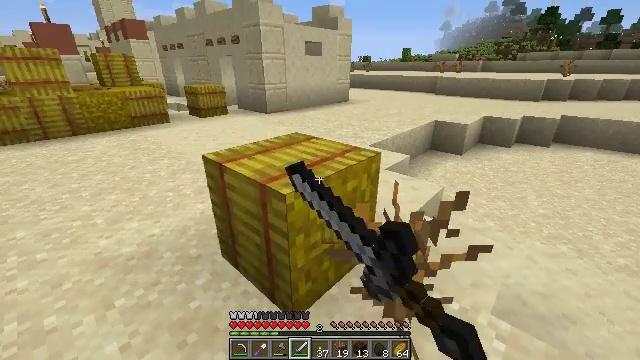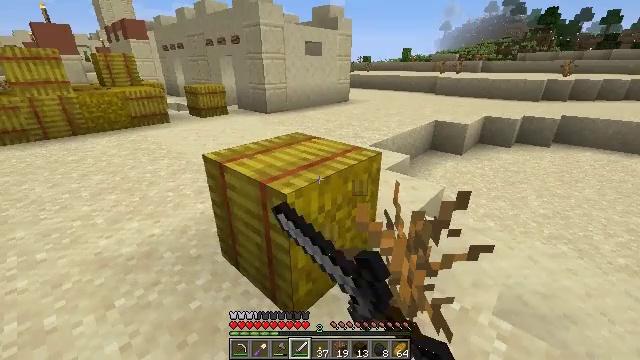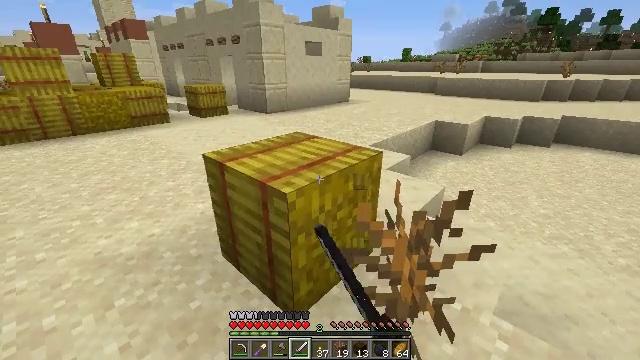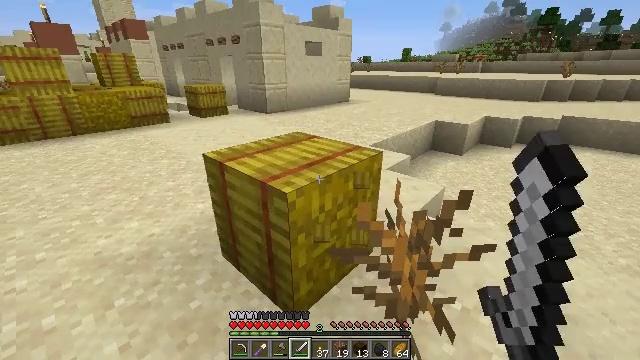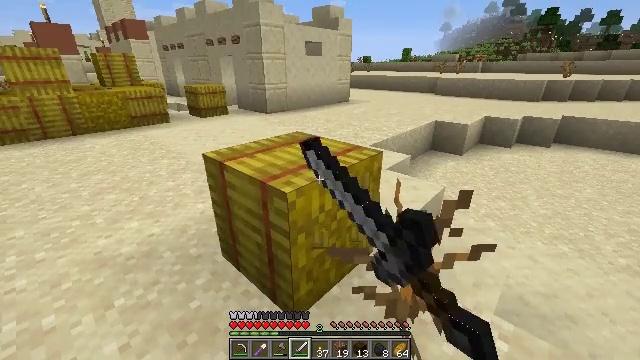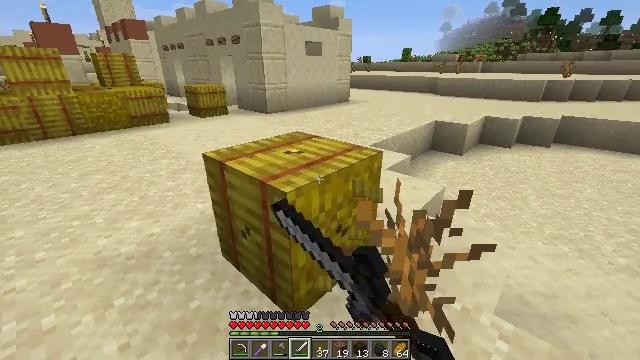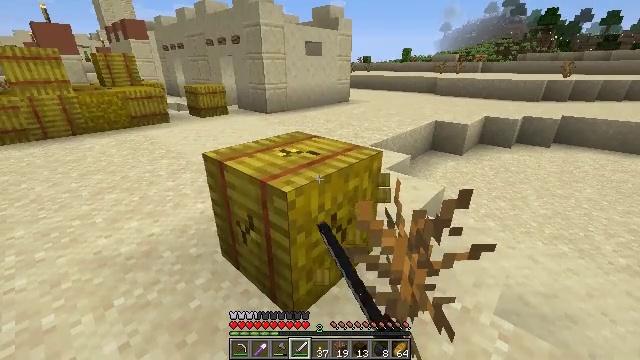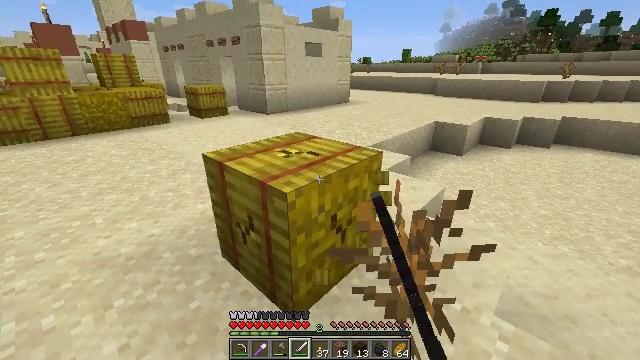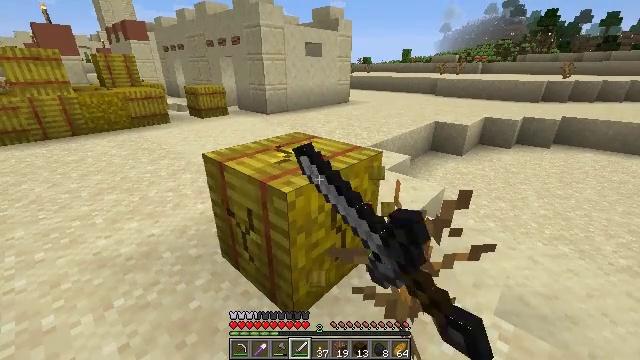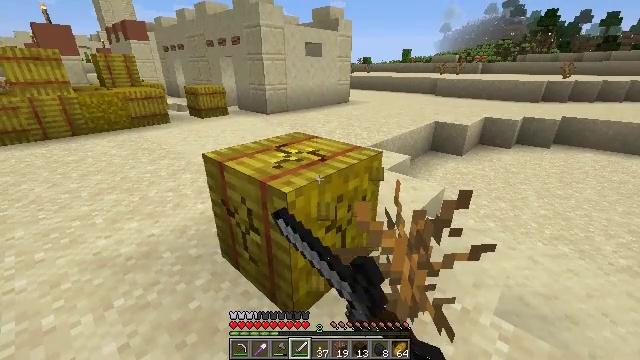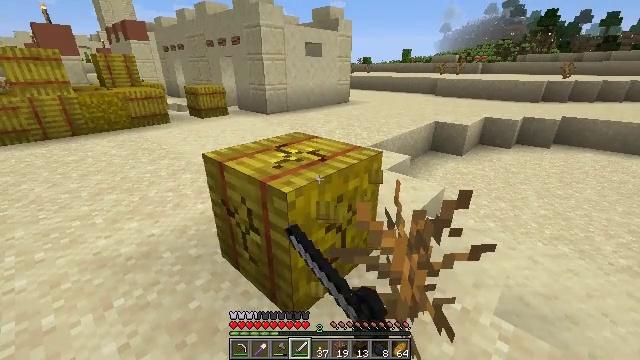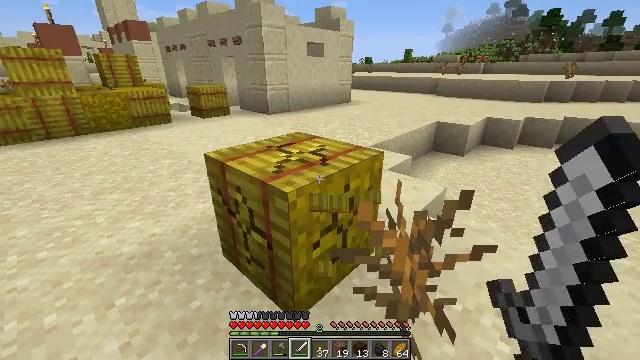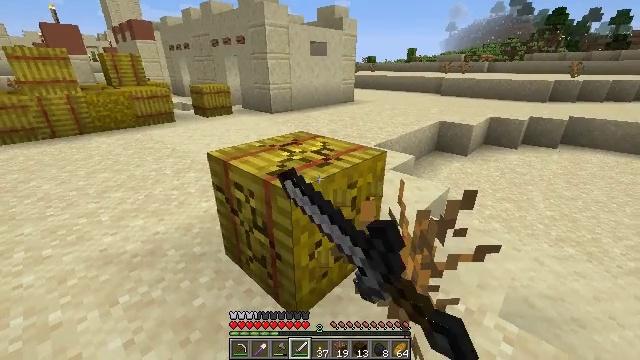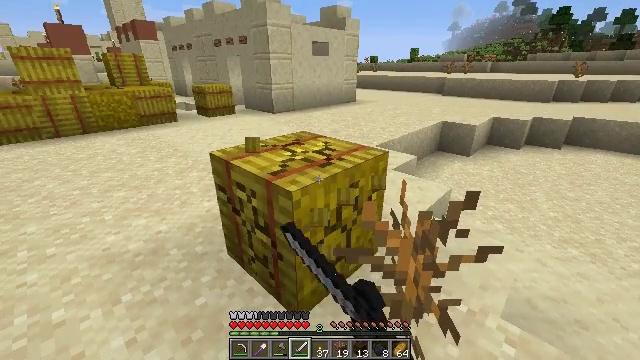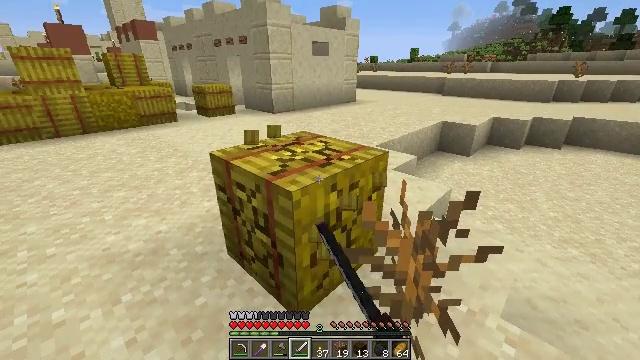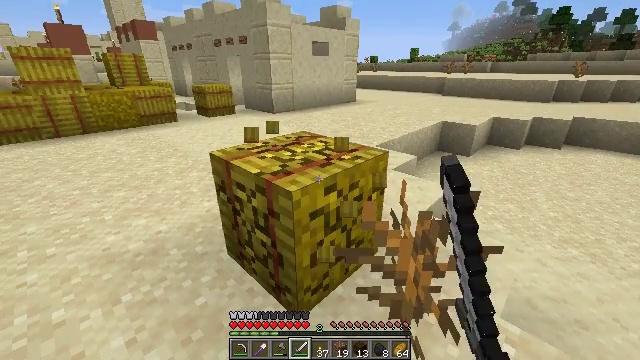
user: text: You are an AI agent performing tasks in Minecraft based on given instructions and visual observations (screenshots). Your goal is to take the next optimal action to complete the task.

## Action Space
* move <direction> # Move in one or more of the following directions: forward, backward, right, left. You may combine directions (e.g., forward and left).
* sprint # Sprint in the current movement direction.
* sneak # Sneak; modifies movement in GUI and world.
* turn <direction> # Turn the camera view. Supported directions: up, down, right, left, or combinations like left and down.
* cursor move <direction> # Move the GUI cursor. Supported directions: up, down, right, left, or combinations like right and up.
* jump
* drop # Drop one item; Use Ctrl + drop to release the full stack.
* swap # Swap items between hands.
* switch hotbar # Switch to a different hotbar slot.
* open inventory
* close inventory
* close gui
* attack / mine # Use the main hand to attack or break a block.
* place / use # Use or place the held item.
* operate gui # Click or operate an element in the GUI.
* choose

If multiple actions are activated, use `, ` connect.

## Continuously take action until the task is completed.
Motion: motion action
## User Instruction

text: Gather hay blocks from the farm.
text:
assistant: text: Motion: attack / mine
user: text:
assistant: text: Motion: attack / mine
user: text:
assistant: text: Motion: attack / mine
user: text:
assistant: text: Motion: attack / mine
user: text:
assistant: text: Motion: attack / mine
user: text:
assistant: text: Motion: attack / mine
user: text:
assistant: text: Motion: attack / mine
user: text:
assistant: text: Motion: attack / mine
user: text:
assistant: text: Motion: attack / mine
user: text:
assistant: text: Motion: attack / mine
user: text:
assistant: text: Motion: attack / mine
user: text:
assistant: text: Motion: attack / mine
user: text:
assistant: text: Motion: attack / mine
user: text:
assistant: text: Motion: attack / mine
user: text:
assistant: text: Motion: attack / mine
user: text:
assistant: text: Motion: attack / mine
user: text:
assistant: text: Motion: attack / mine
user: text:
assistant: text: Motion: attack / mine
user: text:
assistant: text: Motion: attack / mine
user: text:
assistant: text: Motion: move forward, attack / mine
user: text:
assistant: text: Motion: move forward, attack / mine
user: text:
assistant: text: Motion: move forward, attack / mine
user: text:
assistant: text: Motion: move forward
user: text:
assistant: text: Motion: move forward, turn left
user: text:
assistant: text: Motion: move forward, turn left
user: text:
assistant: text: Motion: move forward, turn left
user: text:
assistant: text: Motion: move forward, turn left
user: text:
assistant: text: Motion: move forward, turn left
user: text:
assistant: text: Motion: move forward, turn left
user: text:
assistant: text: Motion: move forward, turn left